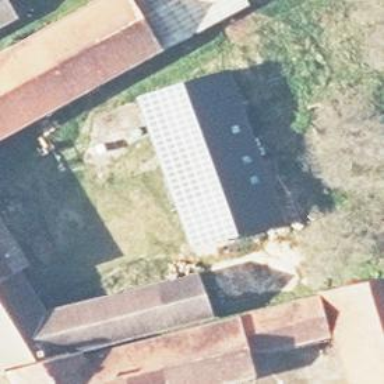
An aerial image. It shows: Solar-powered generator using photovoltaic technology. This small installation generates electricity through solar photovoltaic panels.